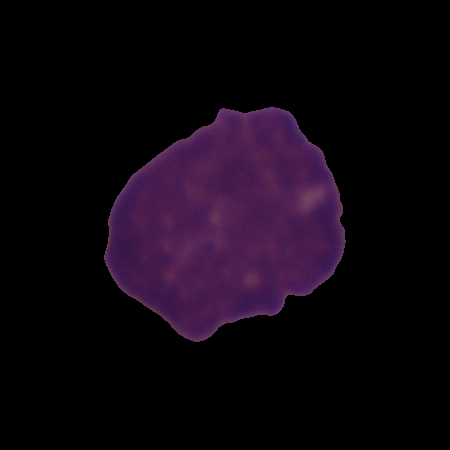
Label: cancer